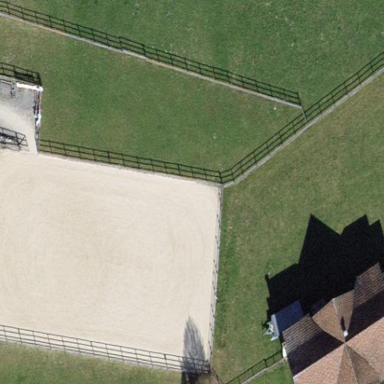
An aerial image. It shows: Equestrian pitch for leisure land activities.